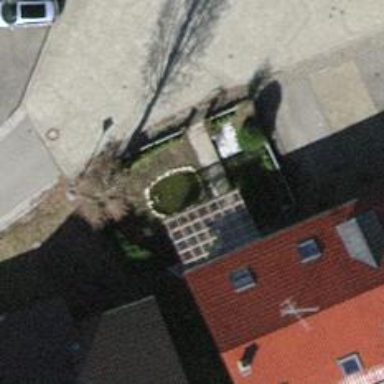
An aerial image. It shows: Wayside cross with historic significance.